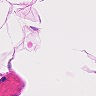
Metastatic tissue present: no